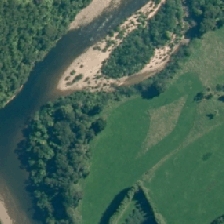
Land cover: high_producing_grassland